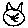
Label: cat